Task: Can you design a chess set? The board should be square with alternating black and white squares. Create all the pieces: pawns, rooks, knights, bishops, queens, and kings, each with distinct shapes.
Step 3018:
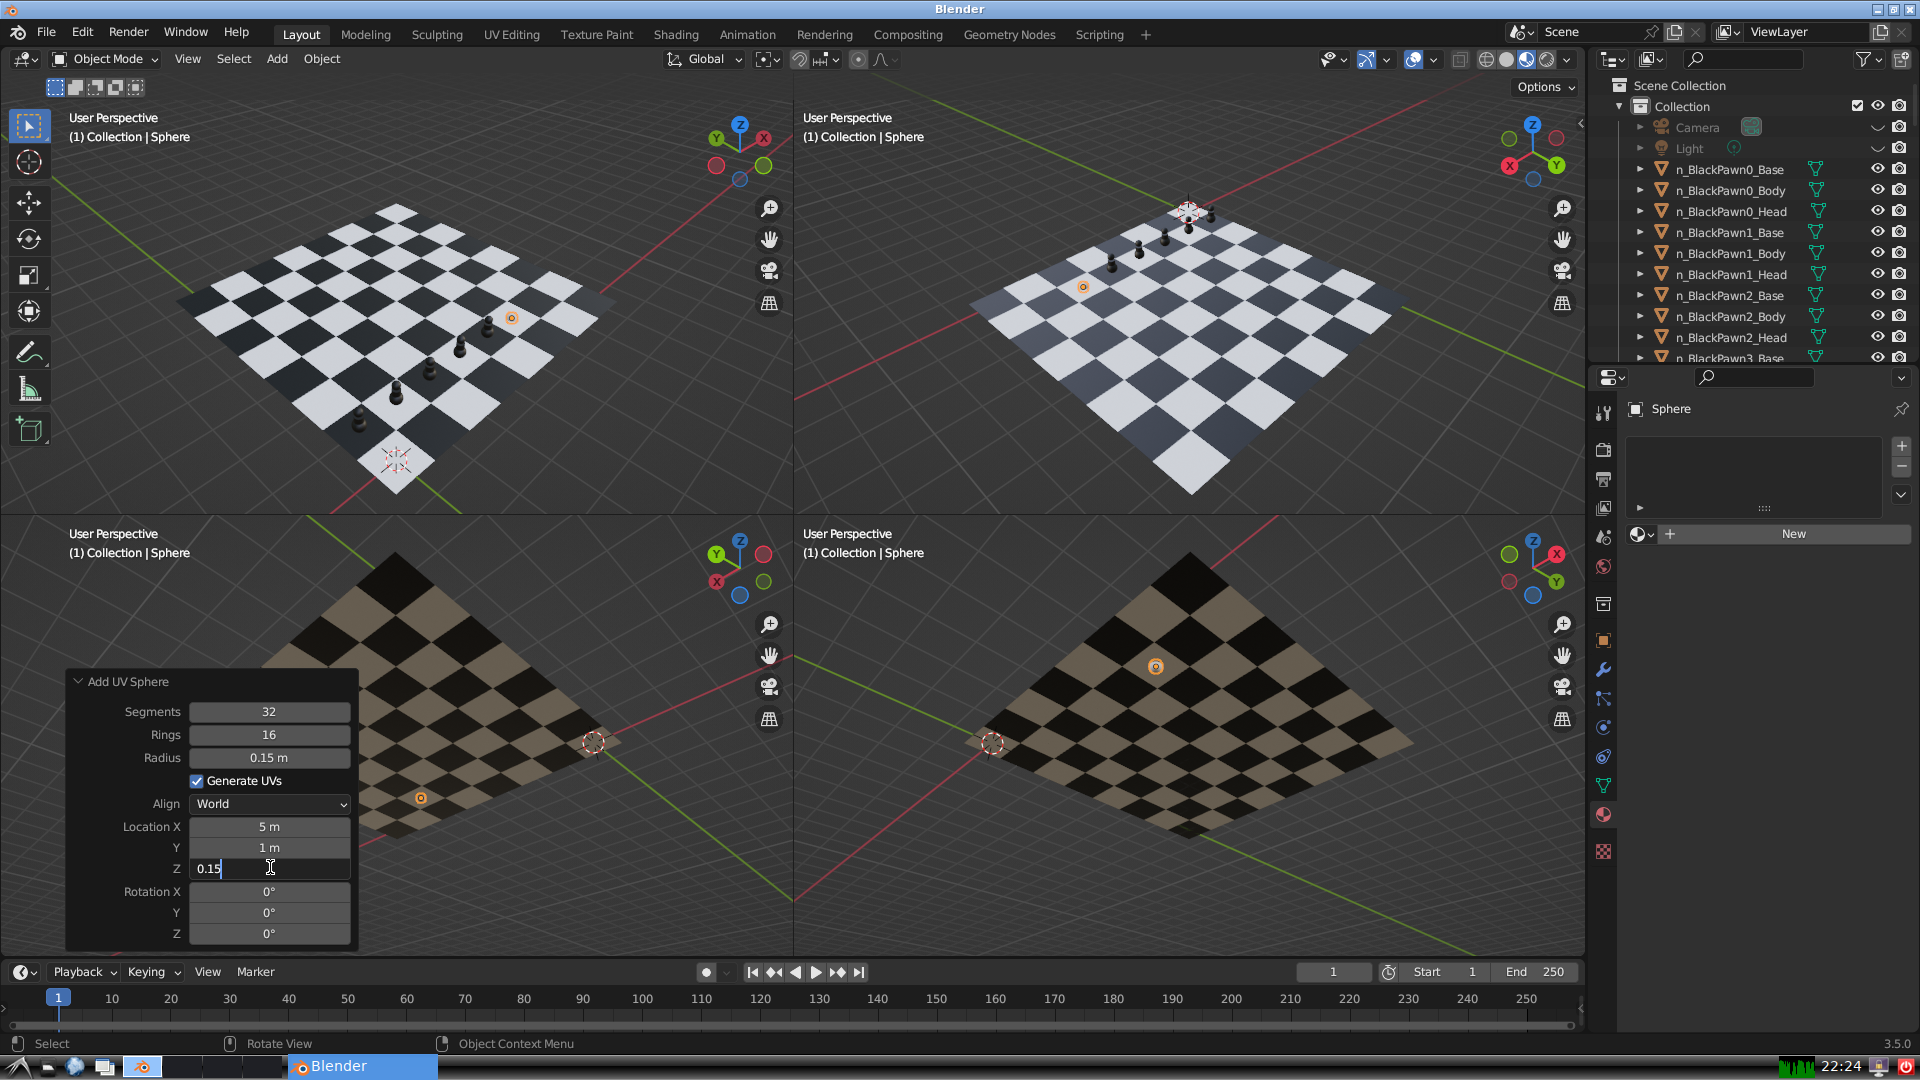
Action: {"key_press": ['Return']}